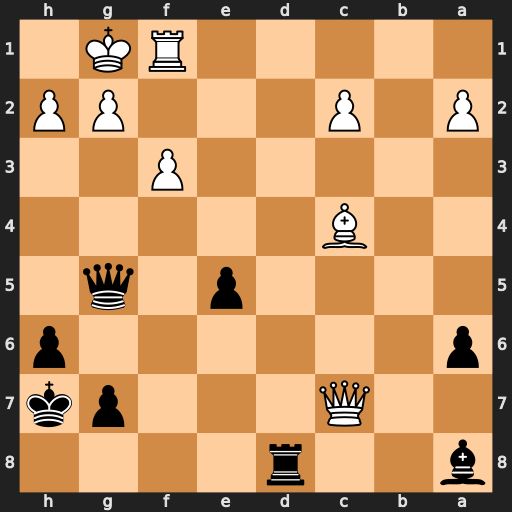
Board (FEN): b2r4/2Q3pk/p6p/4p1q1/2B5/5P2/P1P3PP/5RK1
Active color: b
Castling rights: -
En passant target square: -
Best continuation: Rd2 Bd3+ e4 Bxe4+ Bxe4